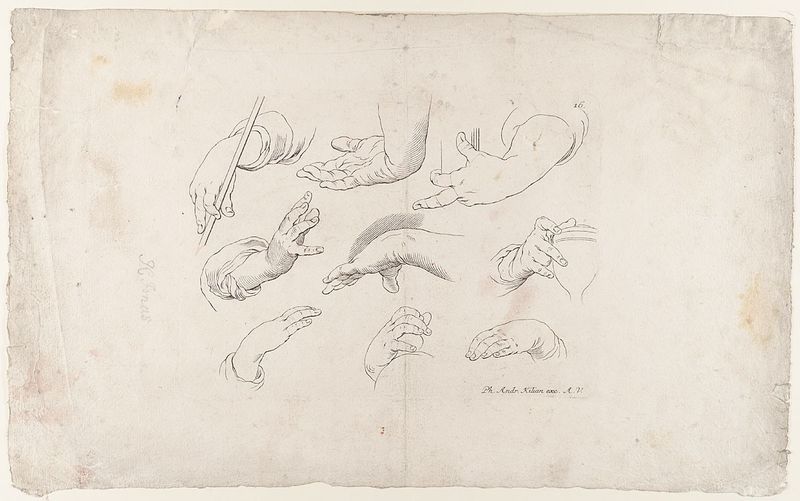
Titel: Handstudie, Blatt aus der Folge 'Fondamenten der Teecken-Konst aerdigh geinvertaert door Abraham Bloemaert'
Künstler: Abraham Bloemaert
Standort: Hamburg
Institution: Museum für Kunst und Gewerbe Hamburg
Schlagwörter: akt, hand, arm, hände, figur, papier, grafik, graphik, fotografie, photographie, druckgraphik, druckgrafik, stich, entwürfe, skizzen, kupferstich, teile, wasserzeichen, anatomiestudie, handstudie, figurenstudie, zeichenkunst, charakterisierung, reproduktionen, druckerzeugnisse, körper, körperteile, körpers, ornamentstich, vorlageblätter